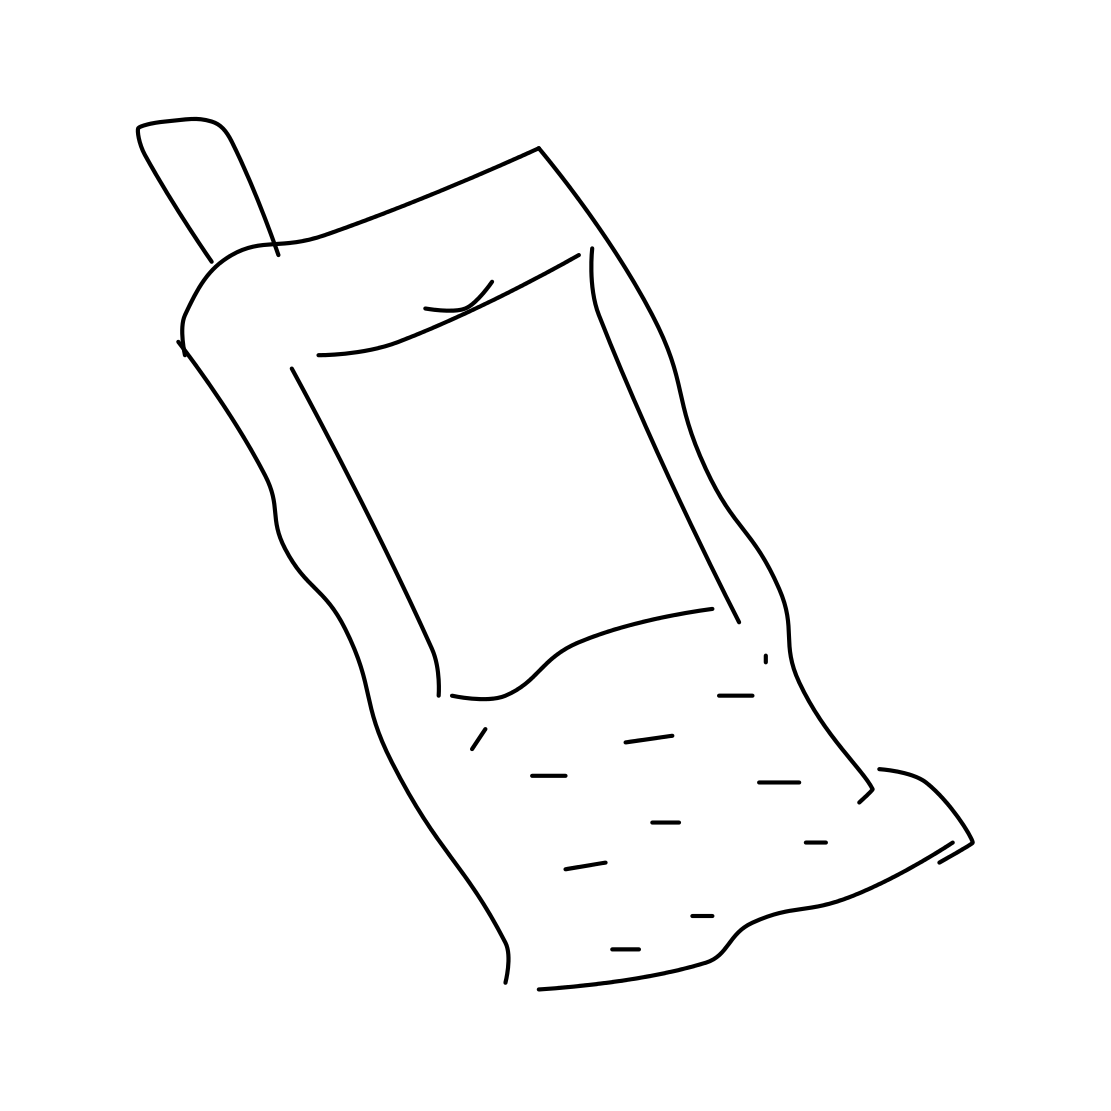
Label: cell phone